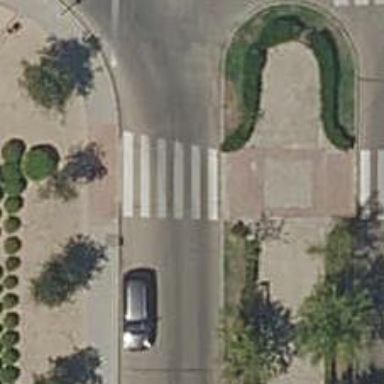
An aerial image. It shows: Marked road crossing.